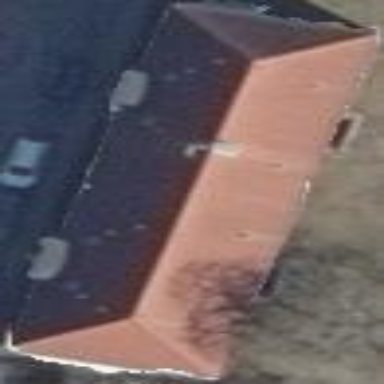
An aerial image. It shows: Hipped roof on apartment building.